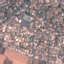
Label: Residential